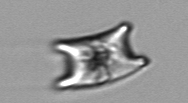
Label: Eucampia